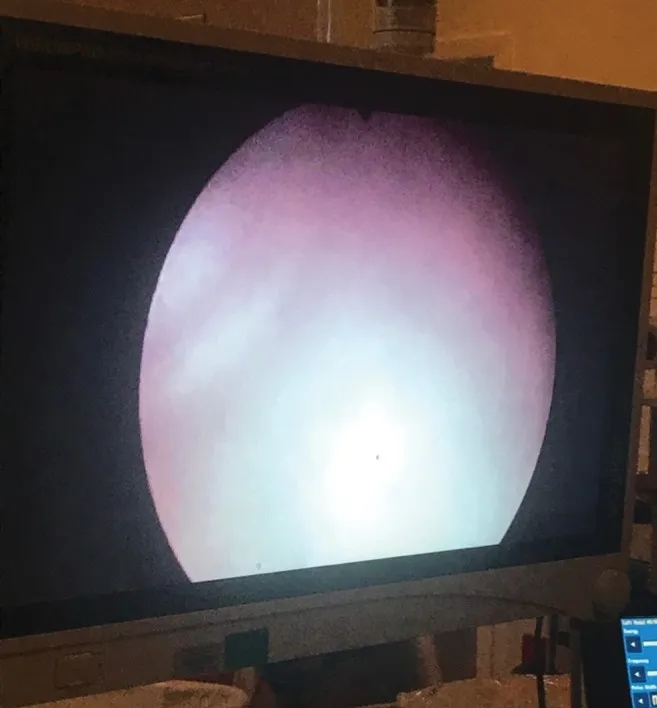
Poor cystoscopic image seen with damaged nephroscope during morcellation.
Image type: endoscopy (other_endoscopy)